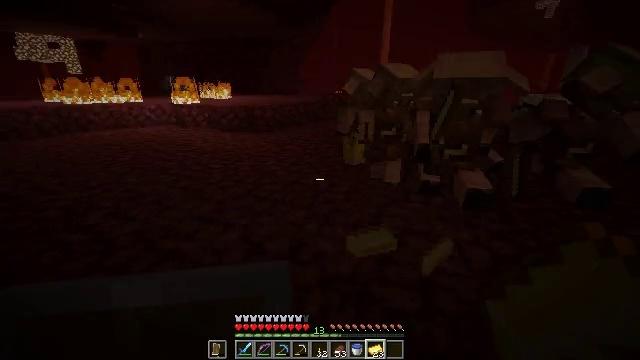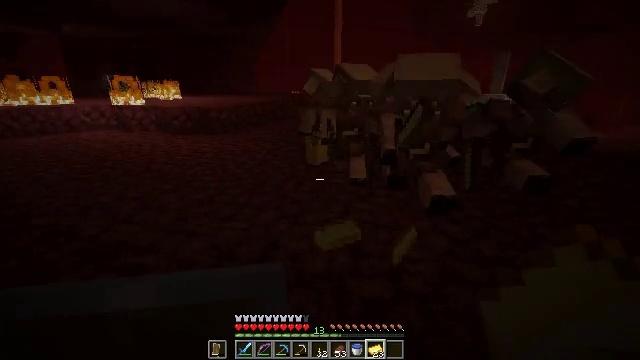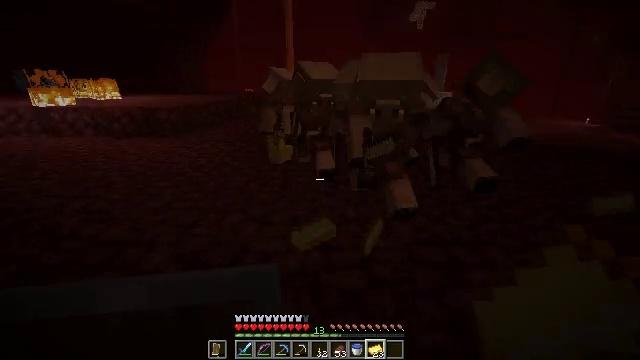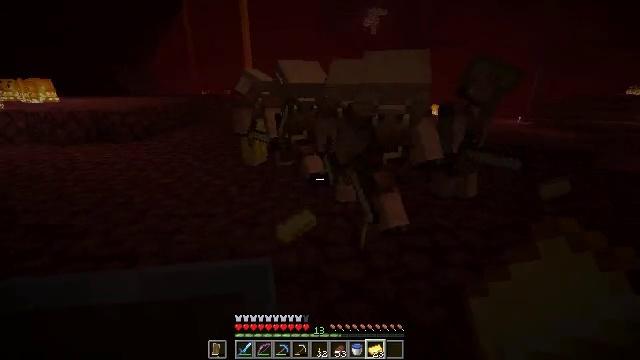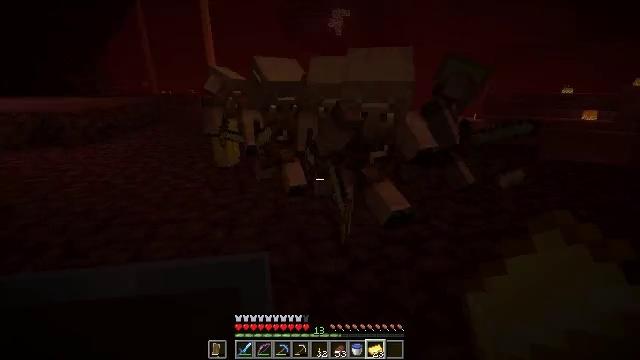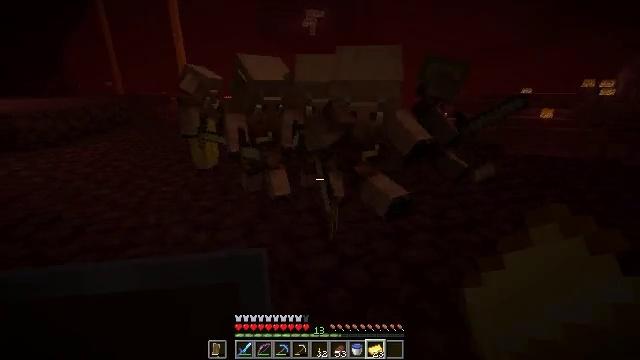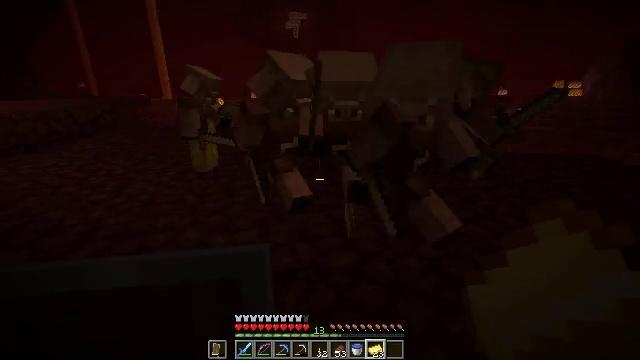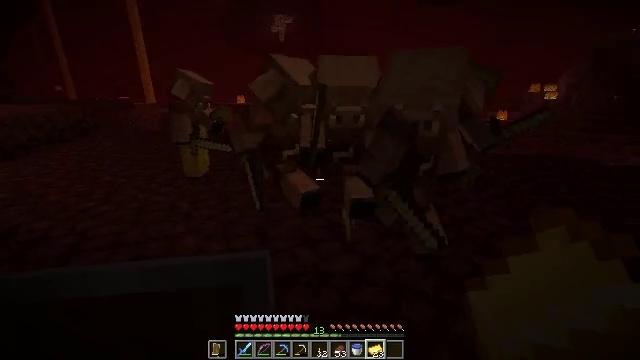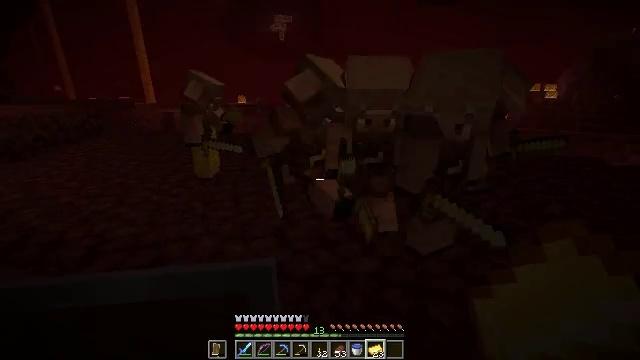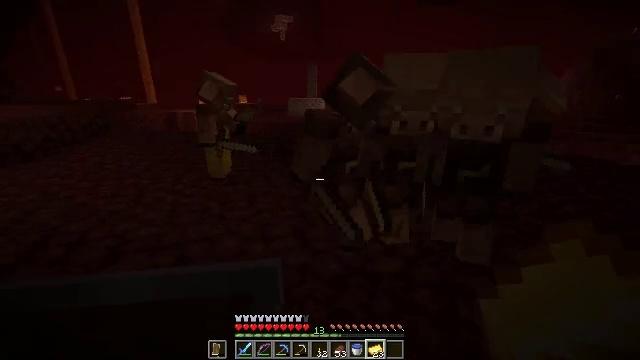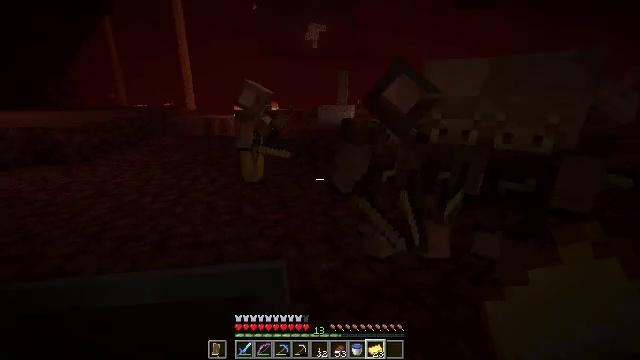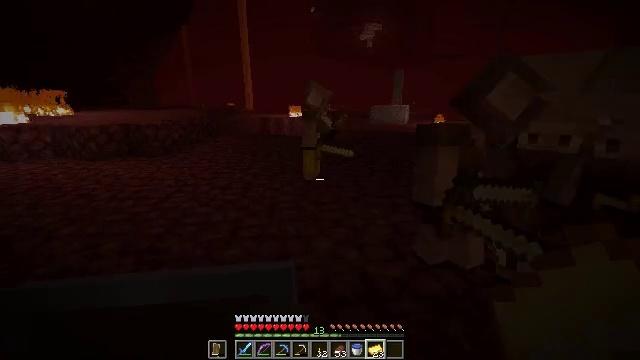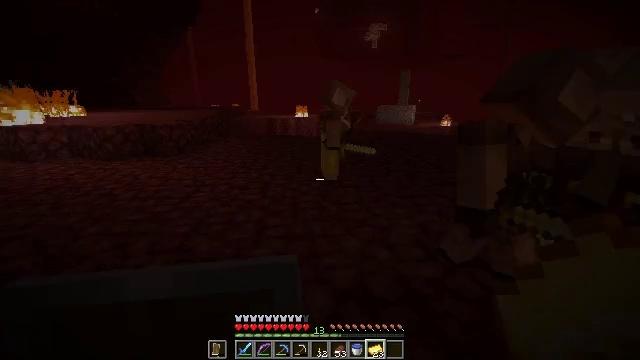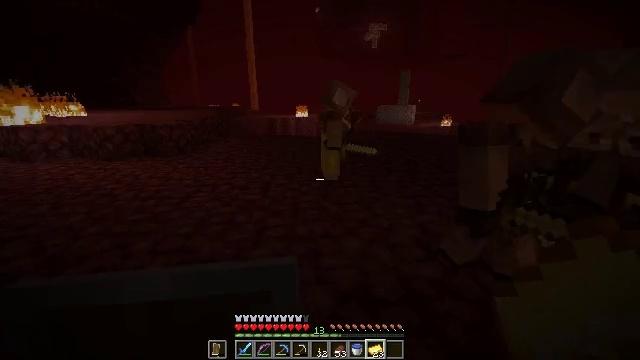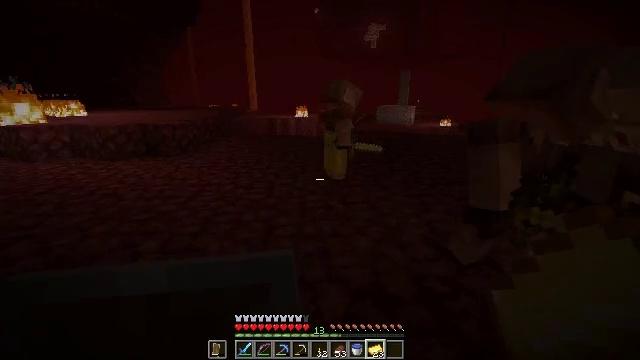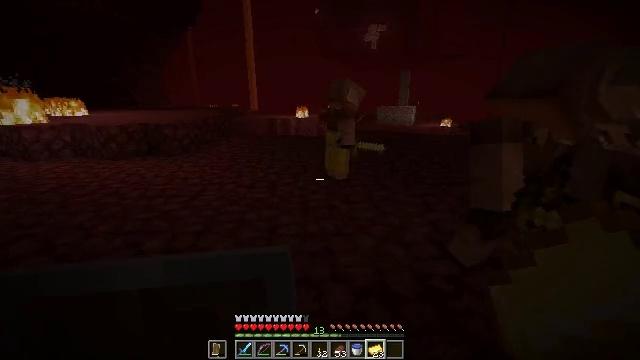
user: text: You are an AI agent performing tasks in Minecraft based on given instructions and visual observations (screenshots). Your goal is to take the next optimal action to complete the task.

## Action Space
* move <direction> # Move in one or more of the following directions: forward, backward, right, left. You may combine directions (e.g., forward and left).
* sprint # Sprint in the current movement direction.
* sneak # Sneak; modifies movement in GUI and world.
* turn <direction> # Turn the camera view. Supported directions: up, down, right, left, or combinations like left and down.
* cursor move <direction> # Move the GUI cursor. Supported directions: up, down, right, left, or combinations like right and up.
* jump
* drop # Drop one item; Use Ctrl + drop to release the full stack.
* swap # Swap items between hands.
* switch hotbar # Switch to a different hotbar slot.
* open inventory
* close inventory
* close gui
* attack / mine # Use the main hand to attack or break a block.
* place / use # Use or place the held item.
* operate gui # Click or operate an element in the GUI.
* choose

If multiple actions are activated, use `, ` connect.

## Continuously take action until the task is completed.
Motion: motion action
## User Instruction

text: Drop a gold ingot.
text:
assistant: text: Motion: move left, turn right
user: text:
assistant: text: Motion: move left, turn right
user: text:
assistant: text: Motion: move left, turn right
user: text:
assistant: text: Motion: move left, turn right
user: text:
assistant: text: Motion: move left, turn right
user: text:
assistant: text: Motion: move left, turn right
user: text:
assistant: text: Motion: move left, turn right
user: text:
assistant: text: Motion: move left
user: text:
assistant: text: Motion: no_op
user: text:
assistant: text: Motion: move left, turn left and up
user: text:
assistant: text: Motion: move left, turn left
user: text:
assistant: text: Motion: move left
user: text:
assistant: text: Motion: no_op
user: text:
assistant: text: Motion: no_op
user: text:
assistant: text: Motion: no_op
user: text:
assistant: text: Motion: no_op
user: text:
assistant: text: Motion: no_op
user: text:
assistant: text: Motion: turn right
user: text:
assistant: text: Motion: move left, turn right and down
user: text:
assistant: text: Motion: move left, turn right and down
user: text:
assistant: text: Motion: move left, turn right
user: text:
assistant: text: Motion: move left, turn right
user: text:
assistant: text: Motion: move left
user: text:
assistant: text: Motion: move left, turn right and up
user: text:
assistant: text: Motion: move left, turn right and up
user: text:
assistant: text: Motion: move left, turn right and up
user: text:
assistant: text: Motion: move left, turn right and up
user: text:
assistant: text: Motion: move left, turn right and up
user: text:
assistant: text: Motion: move left
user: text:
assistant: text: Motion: move left, turn right